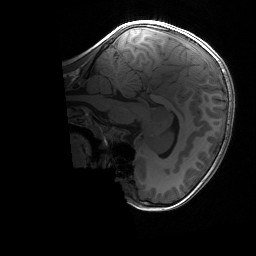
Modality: T1w
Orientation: sagittal
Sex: male
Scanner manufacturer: siemens
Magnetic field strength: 3 T
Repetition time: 1.9 s
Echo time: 0.00243 s